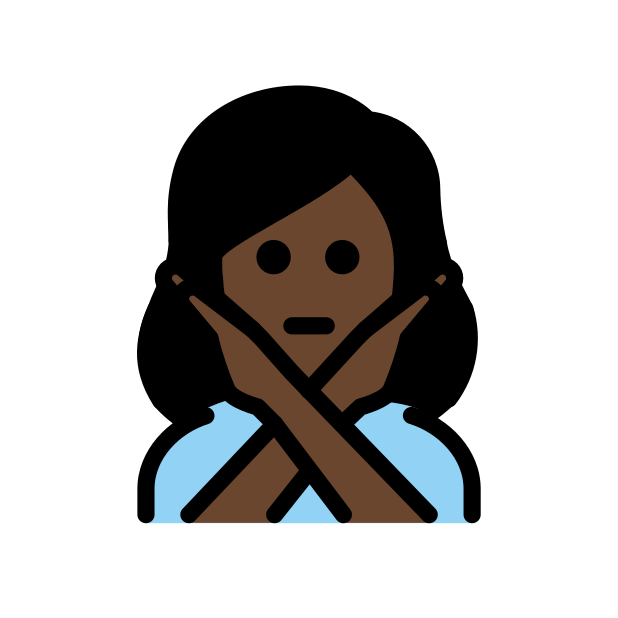
woman gesturing NO: dark skin tone